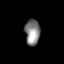
Tissue: lung
Cell type: Others
Senescence score: 0.1753
Nuclear area (px): 380
Mean DAPI intensity: 132.568